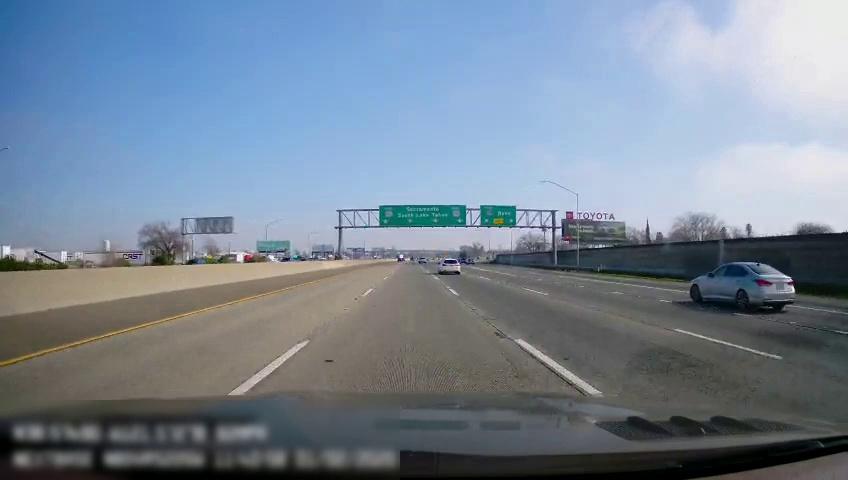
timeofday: Day
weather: Sunny
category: Vehicles | Car
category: Drivable Space
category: Vehicles | Car
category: Vehicles | SUV
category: Lanes | Current Lane
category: Lanes | Current Lane
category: Lanes | Current Lane
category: Lanes | Alternate Lane
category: Lanes | Alternate Lane
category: Lanes | Alternate Lane
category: Traffic | Signs
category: Traffic | Signs
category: Traffic | Signs